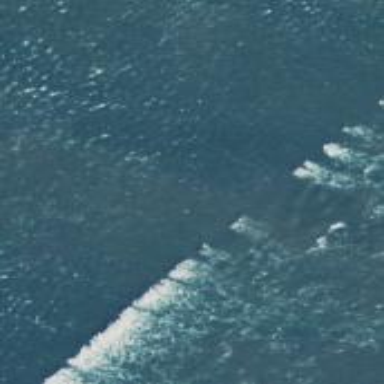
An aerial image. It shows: Breakwater structure.